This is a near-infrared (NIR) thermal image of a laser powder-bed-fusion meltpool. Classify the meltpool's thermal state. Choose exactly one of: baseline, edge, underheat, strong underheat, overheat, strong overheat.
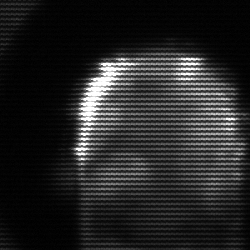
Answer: baseline